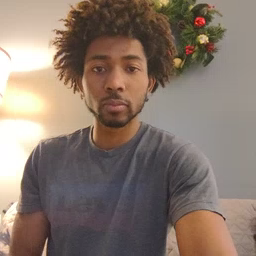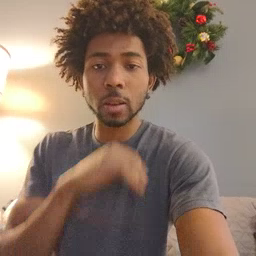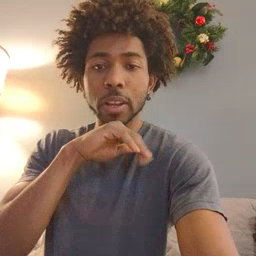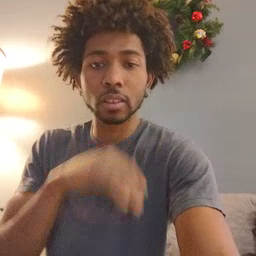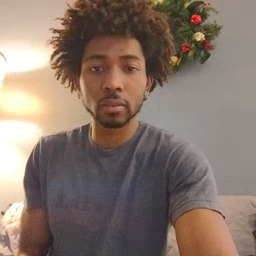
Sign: pig